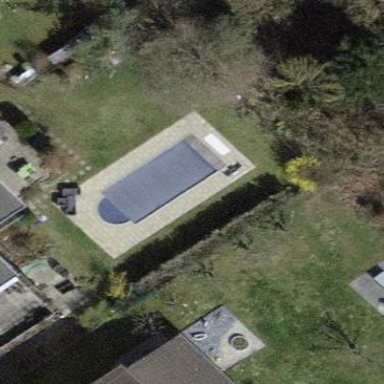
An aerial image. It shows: Swimming pool located in leisure land.